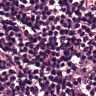
Metastatic tissue present: no